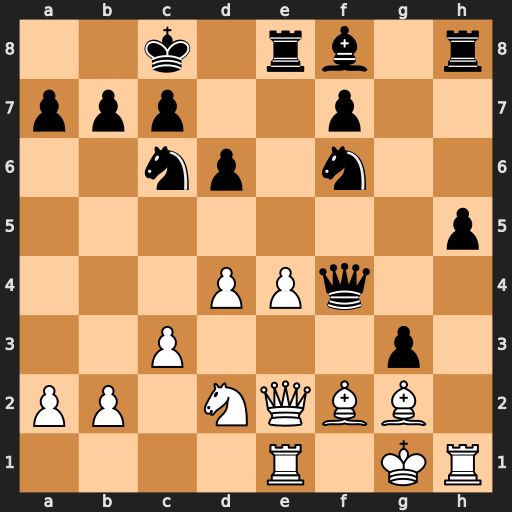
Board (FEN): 2k1rb1r/ppp2p2/2np1n2/7p/3PPq2/2P3p1/PP1NQBB1/4R1KR
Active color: w
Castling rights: -
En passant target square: -
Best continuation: Be3 Qg4 Bh3